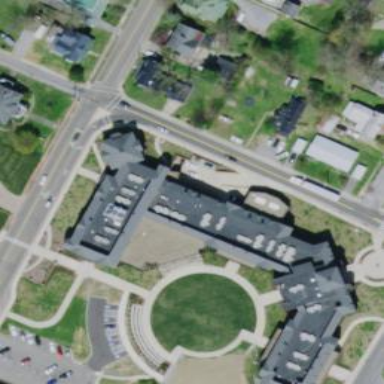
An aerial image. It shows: College building.